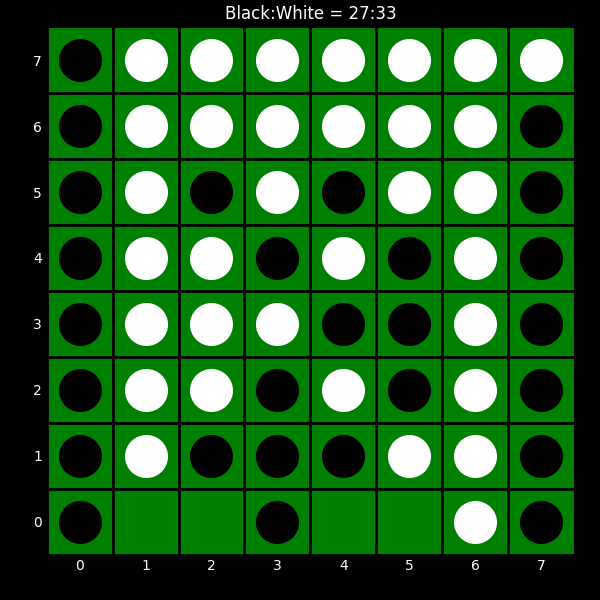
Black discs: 27
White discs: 33